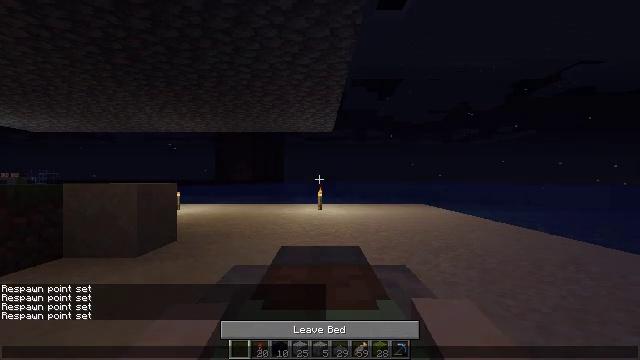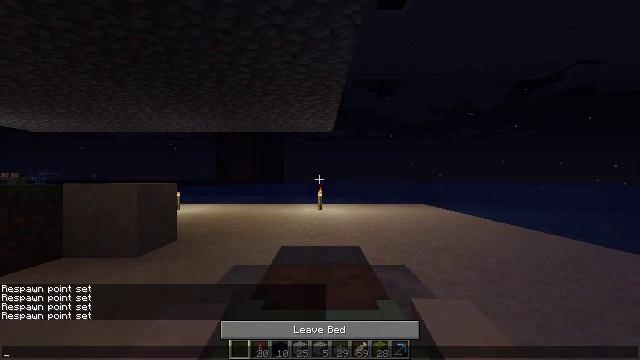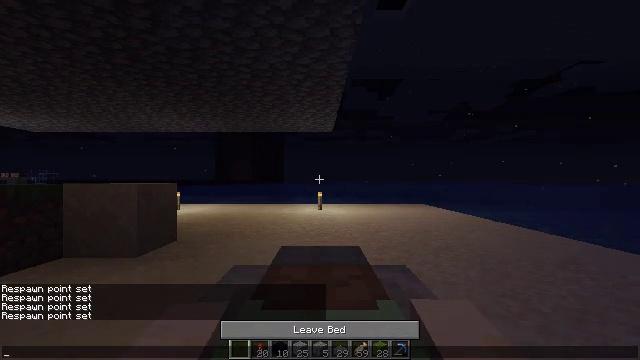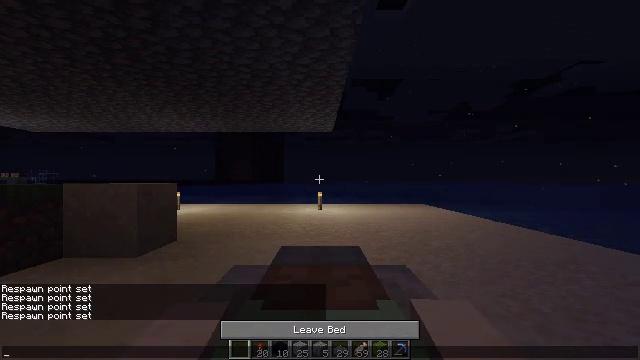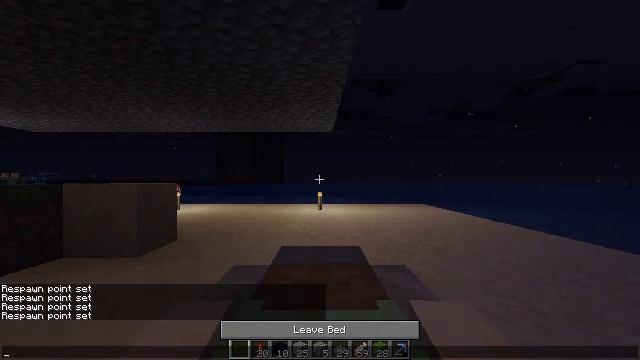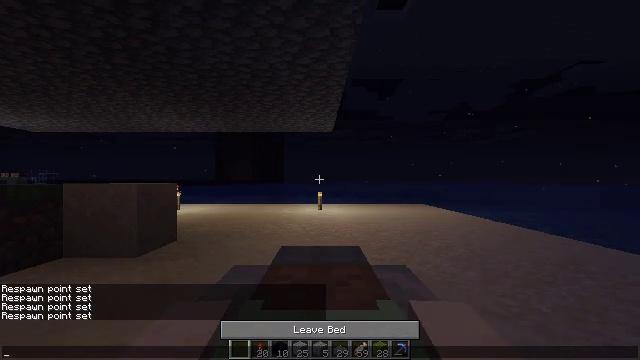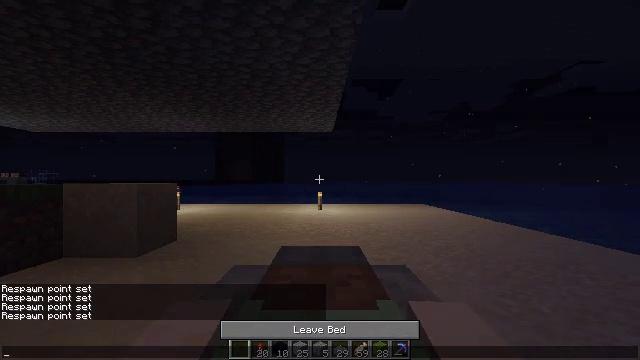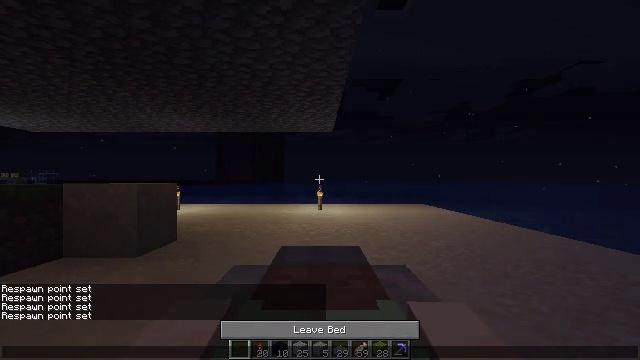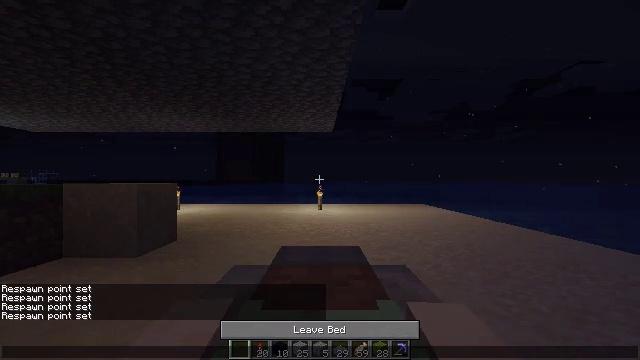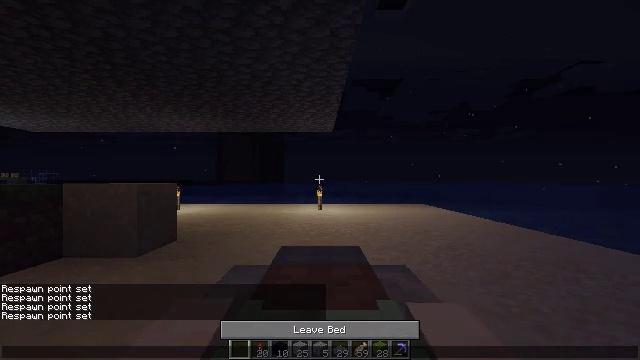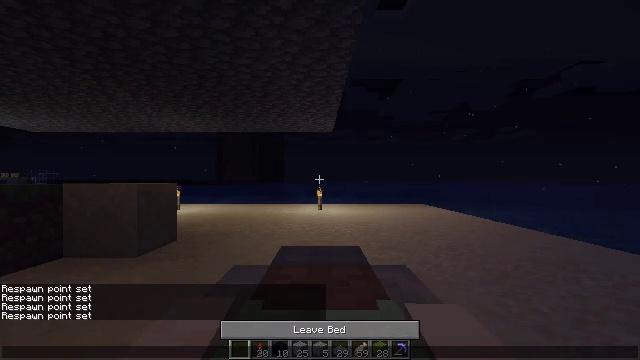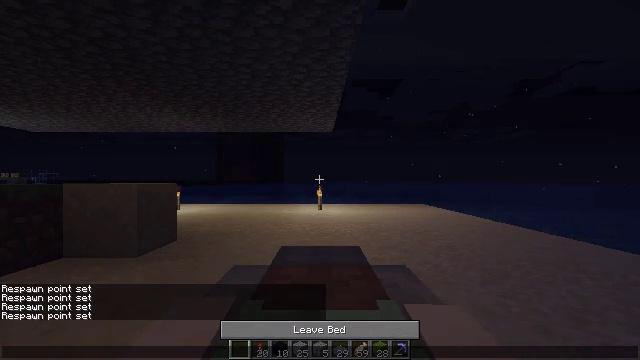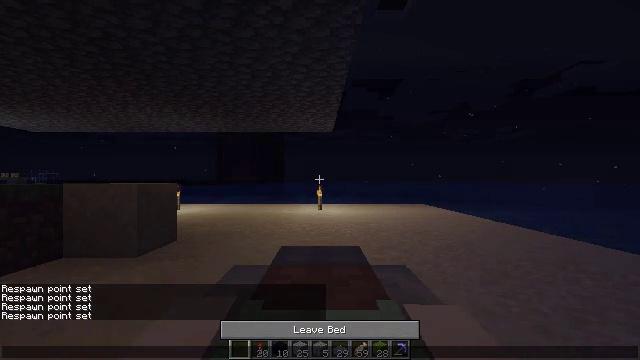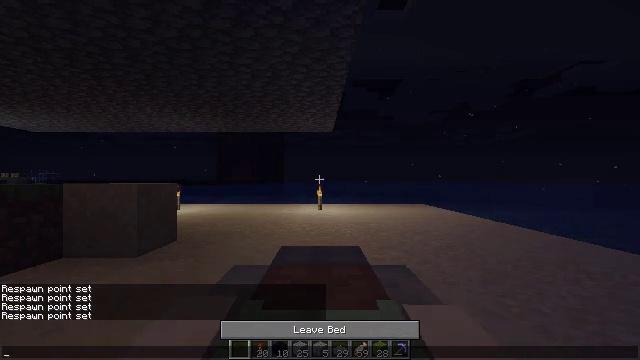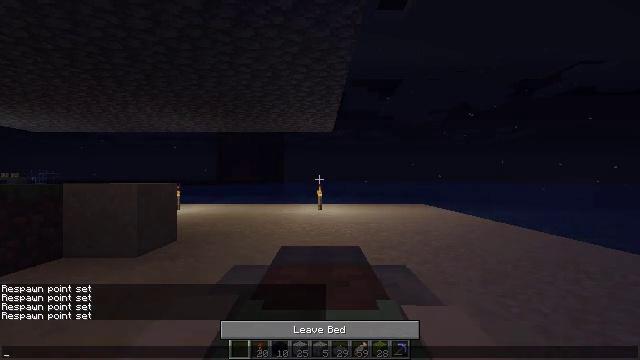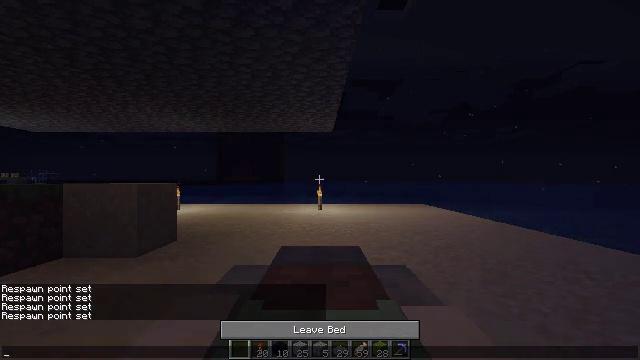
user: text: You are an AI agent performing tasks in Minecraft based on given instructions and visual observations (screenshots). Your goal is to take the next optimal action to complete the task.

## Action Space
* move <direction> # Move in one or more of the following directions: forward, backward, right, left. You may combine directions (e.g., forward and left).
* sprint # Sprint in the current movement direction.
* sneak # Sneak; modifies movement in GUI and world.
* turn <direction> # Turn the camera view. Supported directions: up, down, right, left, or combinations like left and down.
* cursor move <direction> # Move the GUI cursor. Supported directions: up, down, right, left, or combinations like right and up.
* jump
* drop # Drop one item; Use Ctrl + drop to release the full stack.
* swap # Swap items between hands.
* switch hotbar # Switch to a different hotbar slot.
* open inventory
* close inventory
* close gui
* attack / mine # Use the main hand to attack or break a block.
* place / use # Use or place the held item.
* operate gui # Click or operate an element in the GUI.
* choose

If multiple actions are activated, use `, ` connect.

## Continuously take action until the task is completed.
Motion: motion action
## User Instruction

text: Pick up the light gray bed by mining it.
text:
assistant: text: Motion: no_op
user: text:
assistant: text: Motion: no_op
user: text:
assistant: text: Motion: no_op
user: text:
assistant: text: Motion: no_op
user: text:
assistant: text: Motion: no_op
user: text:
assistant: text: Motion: no_op
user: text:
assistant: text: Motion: no_op
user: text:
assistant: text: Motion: no_op
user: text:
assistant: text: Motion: no_op
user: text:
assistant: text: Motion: no_op
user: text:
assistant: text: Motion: no_op
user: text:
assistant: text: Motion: no_op
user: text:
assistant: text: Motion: no_op
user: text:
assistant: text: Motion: no_op
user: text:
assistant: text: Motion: no_op
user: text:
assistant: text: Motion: no_op
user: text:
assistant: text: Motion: no_op
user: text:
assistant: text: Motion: no_op
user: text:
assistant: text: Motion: no_op
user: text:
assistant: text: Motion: no_op
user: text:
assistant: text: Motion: no_op
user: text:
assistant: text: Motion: no_op
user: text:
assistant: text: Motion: no_op
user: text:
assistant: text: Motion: no_op
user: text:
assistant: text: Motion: no_op
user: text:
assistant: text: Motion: no_op
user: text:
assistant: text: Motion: no_op
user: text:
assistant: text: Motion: no_op
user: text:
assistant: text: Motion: no_op
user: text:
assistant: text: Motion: no_op